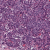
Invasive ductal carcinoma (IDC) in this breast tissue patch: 1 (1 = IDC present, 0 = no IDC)